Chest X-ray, PA view. Patient: 16 years old, sex F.
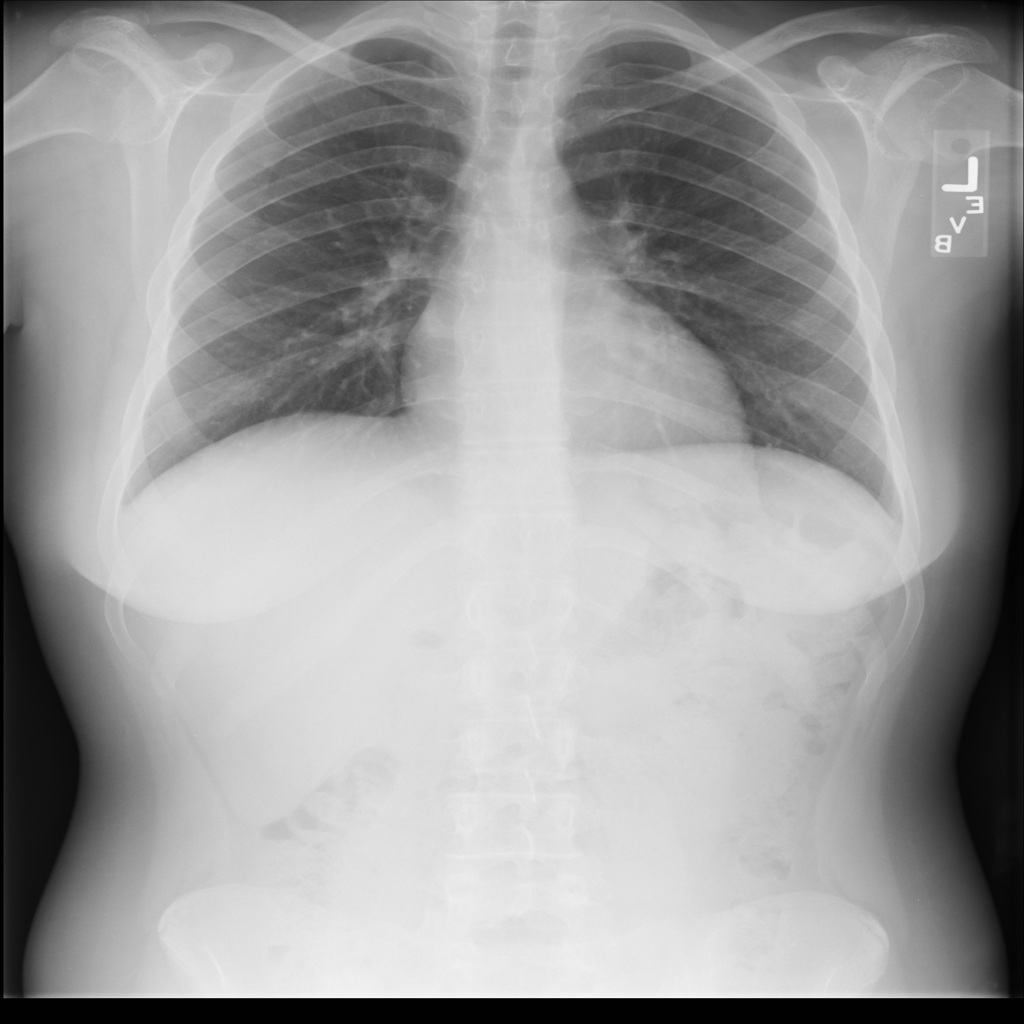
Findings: No Finding